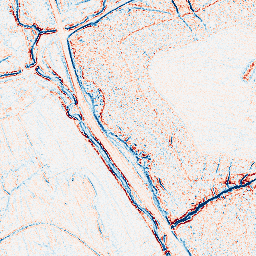
Category: edge_preserving
Decomposition family: bilateral
Decomposition parameters: d: 5
sigma_color: 150
sigma_space: 75
Upsampling method: cubic_catmull_rom
Upsampling parameters: scale: 2
Upsampling scale: 2